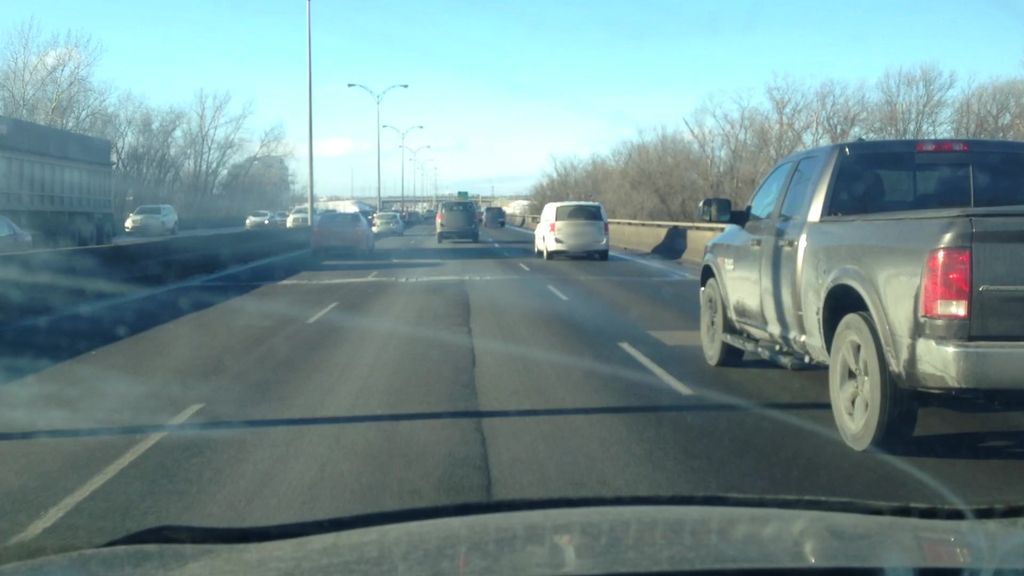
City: montreal